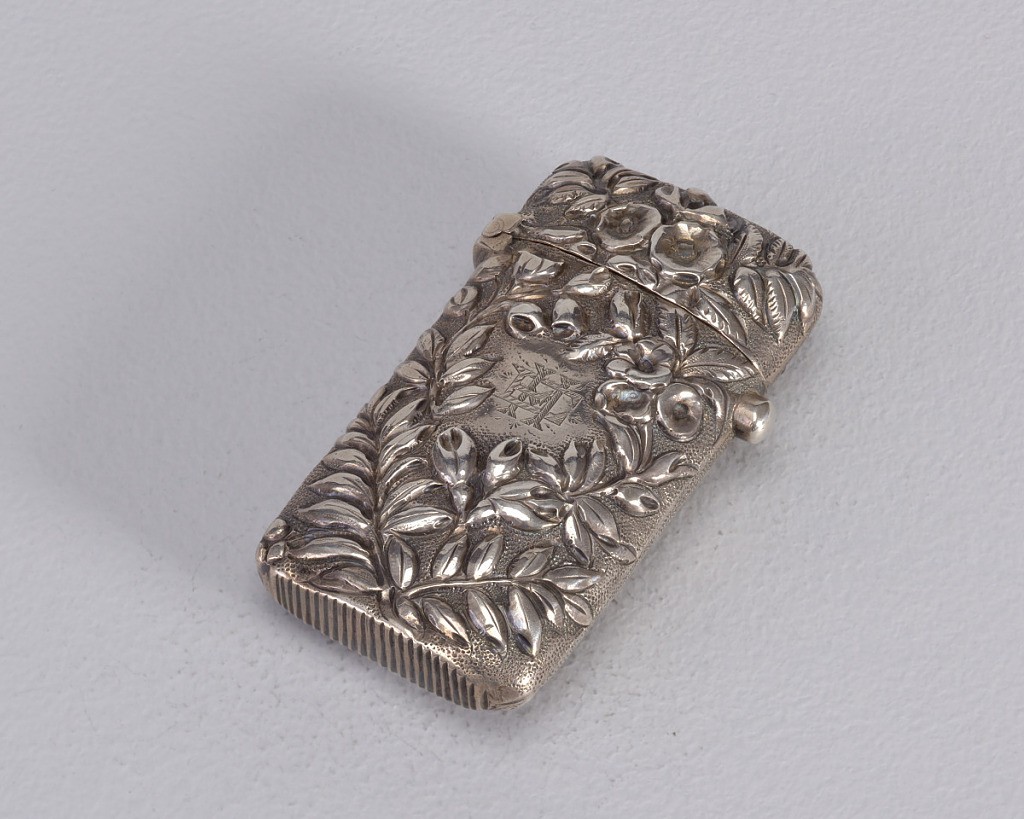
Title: Floral Repoussé Decoration
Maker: Samuel Kirk & Son, Baltimore, Maryland, USA, 1815 - 1979
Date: ca. 1875
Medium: Silver
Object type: Matchsafe
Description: Oblong, rounded sides and corners, featuring over-all repoussé floral decoration on stippled ground; reverse features some variation in floral decoration with monogram "EM" engraved in small, open, central reserve. Small protruding button on side opens lid when depressed; lid hinged on opposite side. Striker on bottom.